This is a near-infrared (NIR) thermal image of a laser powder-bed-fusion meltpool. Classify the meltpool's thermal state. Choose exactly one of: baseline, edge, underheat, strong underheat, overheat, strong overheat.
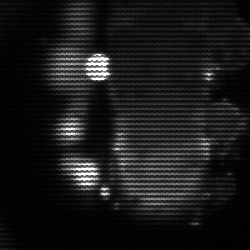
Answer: strong underheat